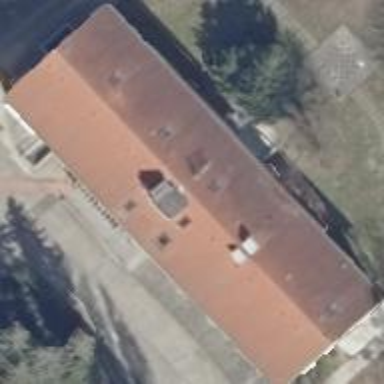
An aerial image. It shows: University building with gabled roof.